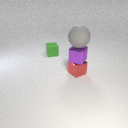
small red metal cube to the right of small green rubber cube